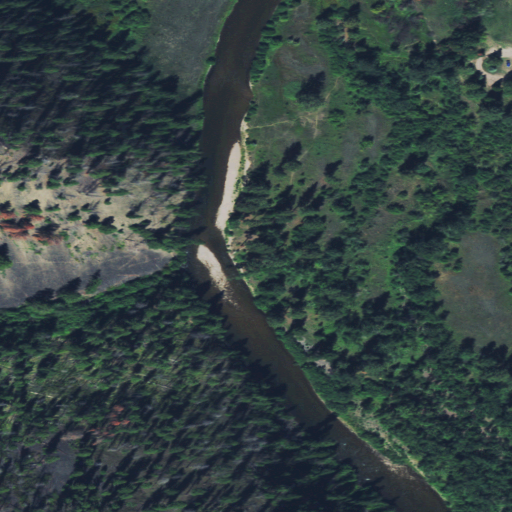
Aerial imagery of valley in Montana named Wyman Gulch containing evergreen forest, herbaceous wetlands, shrub, woody wetlands, pasture, and grassland